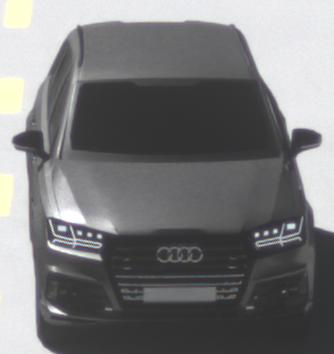
Make: Audi
Model: SQ7
Detailed model: -
Model produced from: 2016
Model produced until: 2018
Doors: 5
Color: gray
Road condition: dry road
Daytime: midday
Contrast: high contrast